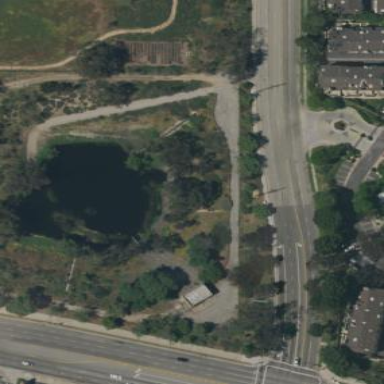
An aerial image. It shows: Retention basin filled with water.